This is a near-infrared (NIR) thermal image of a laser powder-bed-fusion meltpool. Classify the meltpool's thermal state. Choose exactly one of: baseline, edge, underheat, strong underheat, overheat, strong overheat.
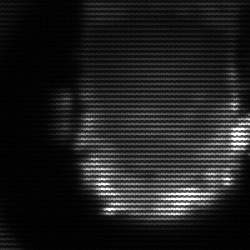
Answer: baseline